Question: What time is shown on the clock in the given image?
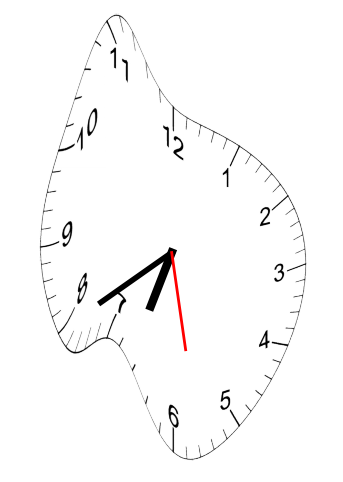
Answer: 06:39:28